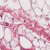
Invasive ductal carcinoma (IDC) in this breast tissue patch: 0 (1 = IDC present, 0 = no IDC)